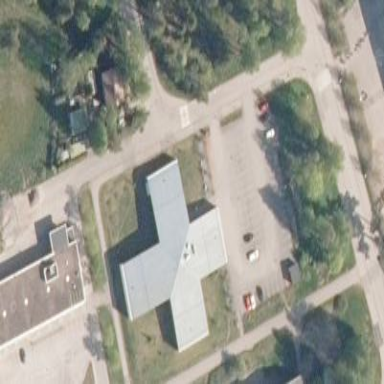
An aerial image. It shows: Hospital building.